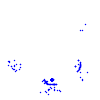
Particle: kaon